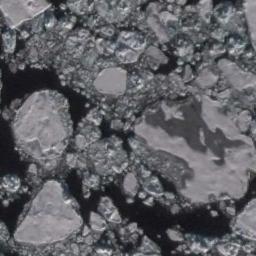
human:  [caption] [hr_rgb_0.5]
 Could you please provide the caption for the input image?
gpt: Sea ice is surrounded by water .

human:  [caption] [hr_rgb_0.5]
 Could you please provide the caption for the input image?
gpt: Countless ice cubes of various sizes are tightly connected into a large piece floating on the deep blue sea and covering the sea .

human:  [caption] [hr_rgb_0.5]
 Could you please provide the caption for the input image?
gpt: A lot of sea ice of different sizes and thickness gathers together and the color of the seawater is deep blue .

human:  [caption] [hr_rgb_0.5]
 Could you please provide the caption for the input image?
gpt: There are many ice on the black sea .

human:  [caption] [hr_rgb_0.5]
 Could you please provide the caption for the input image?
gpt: There are many sea ice linked into sheets .